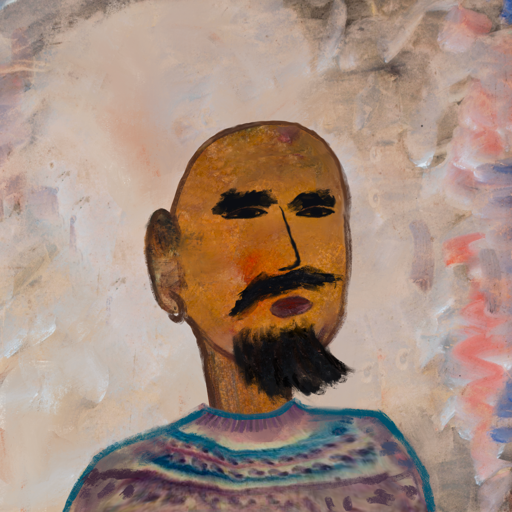
Background: Roy_Bahadur, Head And Neck Side: Pipe, Face Side: Mosgoul, Bust: HillGirl, Hair Side: Blank, Head Accessory: Blank, Second Necklace: Blank, Necklace: Blank, Baby: Blank